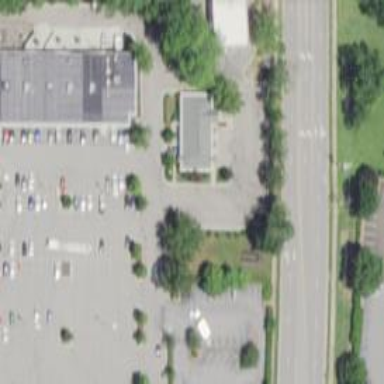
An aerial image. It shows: Healthcare clinic is depicted in the image.